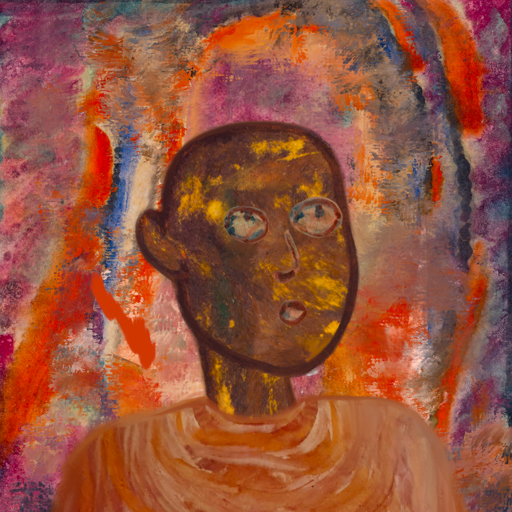
Background: Experience, Head And Neck Side: Comrade, Face Side: Orphan, Bust: Pious_Lady, Hair Side: Blank, Head Accessory: Blank, Second Necklace: Blank, Necklace: Blank, Baby: Blank